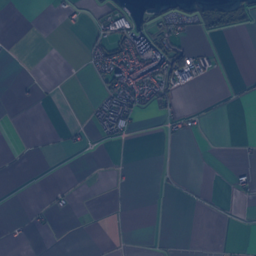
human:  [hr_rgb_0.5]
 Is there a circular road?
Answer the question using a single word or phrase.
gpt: no

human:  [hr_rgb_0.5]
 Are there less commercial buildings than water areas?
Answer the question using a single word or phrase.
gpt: no

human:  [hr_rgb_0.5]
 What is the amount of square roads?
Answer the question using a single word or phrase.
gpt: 0

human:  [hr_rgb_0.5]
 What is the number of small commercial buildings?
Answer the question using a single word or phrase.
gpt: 46

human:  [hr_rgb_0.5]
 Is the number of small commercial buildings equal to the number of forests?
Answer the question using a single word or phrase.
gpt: no

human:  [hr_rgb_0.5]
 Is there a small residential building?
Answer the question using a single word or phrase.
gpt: yes

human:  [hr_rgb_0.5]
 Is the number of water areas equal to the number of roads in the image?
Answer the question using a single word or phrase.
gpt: no

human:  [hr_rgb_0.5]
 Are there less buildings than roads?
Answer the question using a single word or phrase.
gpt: no

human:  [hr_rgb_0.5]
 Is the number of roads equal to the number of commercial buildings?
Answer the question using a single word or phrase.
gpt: no

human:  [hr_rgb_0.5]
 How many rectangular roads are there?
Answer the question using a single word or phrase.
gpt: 0

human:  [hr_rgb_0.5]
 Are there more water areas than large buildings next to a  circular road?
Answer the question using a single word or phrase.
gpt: yes

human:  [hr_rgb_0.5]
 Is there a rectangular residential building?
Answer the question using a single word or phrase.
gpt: yes

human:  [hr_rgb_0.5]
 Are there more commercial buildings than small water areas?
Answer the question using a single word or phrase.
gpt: yes

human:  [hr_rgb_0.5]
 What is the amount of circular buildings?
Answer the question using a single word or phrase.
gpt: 3

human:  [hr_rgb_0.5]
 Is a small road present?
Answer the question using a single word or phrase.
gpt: yes

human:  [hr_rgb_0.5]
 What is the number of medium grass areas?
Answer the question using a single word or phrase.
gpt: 25

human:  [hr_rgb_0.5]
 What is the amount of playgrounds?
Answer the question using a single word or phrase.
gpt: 1

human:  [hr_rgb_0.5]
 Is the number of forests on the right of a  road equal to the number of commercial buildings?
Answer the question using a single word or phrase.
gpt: no

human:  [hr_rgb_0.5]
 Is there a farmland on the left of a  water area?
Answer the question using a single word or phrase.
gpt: yes

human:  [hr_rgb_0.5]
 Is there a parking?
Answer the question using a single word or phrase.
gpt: yes

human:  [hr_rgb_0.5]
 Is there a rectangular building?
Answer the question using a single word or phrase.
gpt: yes

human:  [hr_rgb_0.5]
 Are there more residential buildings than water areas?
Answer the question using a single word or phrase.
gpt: yes

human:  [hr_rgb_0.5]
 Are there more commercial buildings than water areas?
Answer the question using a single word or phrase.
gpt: yes

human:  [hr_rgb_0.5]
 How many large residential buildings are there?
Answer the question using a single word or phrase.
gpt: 0

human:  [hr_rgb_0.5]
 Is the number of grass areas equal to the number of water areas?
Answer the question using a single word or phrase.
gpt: no

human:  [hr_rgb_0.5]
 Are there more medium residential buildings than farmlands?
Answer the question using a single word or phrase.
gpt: no

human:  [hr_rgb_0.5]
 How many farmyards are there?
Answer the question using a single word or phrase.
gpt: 3

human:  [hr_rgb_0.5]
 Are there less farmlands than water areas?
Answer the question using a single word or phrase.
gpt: no

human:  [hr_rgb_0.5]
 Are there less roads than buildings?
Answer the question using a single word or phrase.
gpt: yes

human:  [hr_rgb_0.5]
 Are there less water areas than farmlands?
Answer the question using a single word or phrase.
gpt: yes

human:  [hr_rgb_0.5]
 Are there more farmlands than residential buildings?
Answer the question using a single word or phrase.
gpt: no

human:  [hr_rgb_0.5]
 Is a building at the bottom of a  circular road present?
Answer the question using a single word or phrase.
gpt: no

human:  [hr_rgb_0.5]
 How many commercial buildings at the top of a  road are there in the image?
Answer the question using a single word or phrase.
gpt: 51

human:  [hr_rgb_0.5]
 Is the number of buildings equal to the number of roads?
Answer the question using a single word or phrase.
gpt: no

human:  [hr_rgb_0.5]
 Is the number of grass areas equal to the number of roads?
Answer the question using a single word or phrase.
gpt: no

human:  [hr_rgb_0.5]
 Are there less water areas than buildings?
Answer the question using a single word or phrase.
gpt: yes